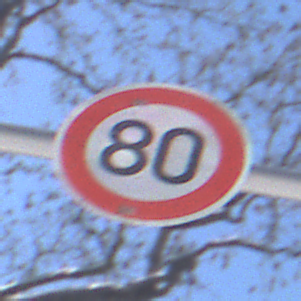
Verkehrszeichen: Geschwindigkeit80
Umgebung: Outdoor, Special
Tageszeit: MorningAfternoon
Wetter: Clear
Licht: Natural
Jahreszeit: Winter
Kontrast: HighContrast